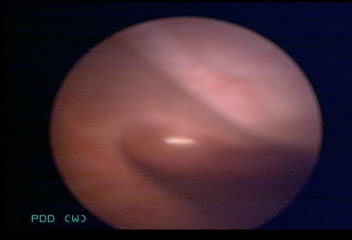
Modality: WLC
Class: Foreign bodies
Subclass: AirBubble
Bladder cancer association: No
Annotated structures: Air bubble